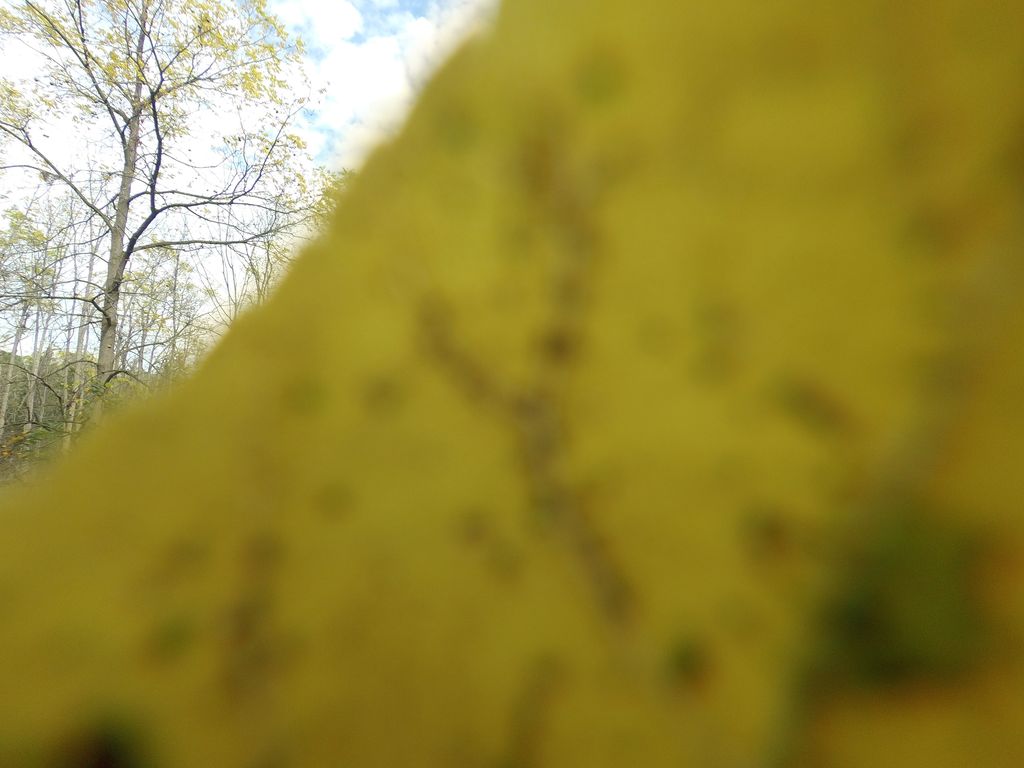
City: hamilton